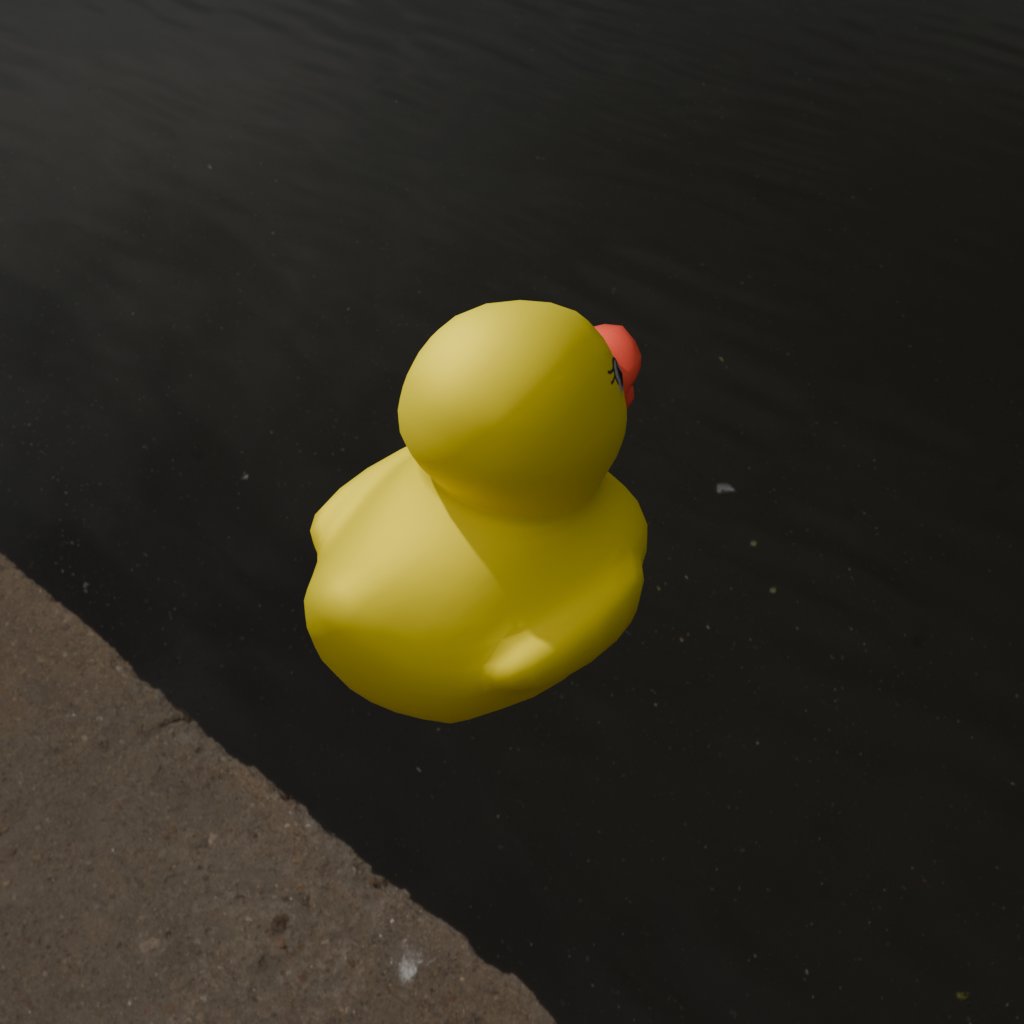
an image of a yellow rubber duck seen from <back_right> in a lakeside with a cloudy sky surrounded by greenery and dirt paths.